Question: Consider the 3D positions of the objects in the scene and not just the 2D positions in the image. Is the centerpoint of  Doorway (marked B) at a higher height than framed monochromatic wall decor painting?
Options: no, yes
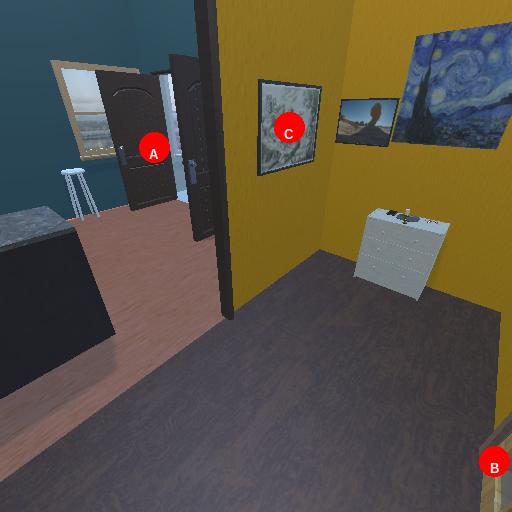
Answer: no